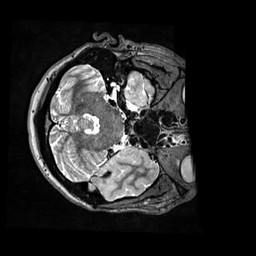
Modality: T2w
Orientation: axial
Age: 34
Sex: female
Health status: ill
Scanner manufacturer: siemens
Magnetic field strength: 3 T
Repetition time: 3.2 s
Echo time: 0.564 s